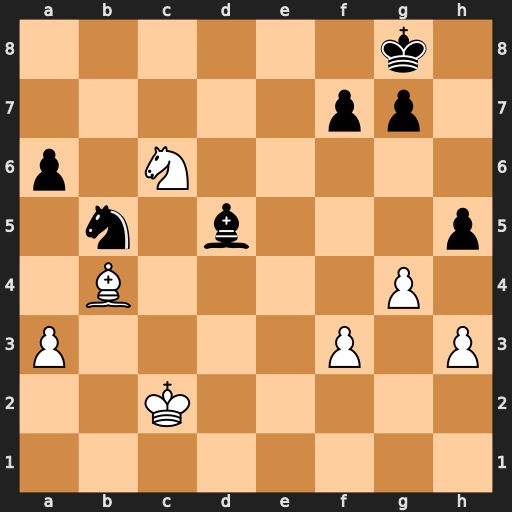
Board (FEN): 6k1/5pp1/p1N5/1n1b3p/1B4P1/P4P1P/2K5/8
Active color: w
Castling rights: -
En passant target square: -
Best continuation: Ne7+ Kh7 Nxd5